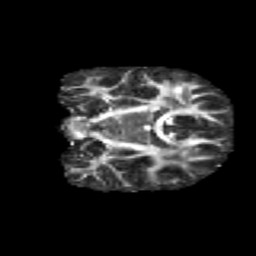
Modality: FA
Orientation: coronal
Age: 10
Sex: male
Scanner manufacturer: siemens
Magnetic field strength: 3 T
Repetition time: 3.8 s
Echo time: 0.07 s